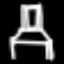
Label: chair